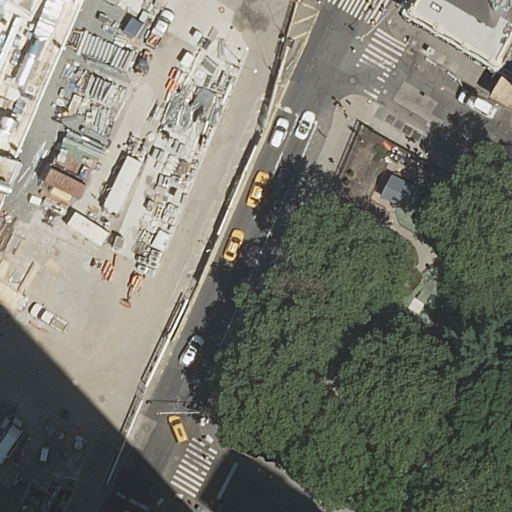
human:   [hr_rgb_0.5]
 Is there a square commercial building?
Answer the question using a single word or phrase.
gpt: no

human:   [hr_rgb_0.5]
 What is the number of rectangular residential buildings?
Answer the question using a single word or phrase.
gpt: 2

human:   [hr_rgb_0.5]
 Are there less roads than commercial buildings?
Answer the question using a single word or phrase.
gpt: no

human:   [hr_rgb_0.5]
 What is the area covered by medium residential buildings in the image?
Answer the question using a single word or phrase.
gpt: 282m2

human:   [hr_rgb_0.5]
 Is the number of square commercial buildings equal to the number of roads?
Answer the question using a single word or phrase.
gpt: no

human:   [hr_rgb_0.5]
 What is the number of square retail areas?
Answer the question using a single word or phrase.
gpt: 0

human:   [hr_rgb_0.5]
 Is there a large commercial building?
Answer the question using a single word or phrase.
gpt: no

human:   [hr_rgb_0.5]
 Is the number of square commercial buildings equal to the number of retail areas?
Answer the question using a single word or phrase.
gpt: no

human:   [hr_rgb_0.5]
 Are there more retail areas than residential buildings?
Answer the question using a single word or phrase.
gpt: no

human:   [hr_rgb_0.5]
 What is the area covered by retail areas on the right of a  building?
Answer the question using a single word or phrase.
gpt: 0m2

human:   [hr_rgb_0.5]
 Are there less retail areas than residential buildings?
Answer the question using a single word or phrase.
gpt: yes

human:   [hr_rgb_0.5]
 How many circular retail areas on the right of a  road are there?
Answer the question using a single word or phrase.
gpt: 0

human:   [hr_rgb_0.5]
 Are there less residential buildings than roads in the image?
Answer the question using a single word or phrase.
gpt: yes

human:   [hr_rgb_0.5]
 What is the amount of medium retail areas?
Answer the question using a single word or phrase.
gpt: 0

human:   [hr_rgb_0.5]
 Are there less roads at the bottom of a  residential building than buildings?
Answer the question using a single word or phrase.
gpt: no

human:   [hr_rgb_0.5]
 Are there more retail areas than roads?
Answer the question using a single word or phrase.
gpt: no

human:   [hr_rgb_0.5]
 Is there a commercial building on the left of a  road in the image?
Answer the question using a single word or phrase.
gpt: no

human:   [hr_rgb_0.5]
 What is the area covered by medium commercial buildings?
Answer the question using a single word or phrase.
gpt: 0m2

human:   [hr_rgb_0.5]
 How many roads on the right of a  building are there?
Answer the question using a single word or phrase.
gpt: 9

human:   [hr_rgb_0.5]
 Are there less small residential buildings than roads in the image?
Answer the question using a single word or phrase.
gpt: yes

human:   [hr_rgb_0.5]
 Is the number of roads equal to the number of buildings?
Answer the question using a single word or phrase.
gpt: no

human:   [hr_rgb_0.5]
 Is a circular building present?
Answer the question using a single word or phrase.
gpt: no

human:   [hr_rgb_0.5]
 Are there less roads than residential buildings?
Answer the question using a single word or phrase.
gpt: no

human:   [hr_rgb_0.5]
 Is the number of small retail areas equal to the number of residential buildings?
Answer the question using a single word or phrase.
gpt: no

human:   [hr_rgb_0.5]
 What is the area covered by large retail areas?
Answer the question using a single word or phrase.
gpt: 0m2

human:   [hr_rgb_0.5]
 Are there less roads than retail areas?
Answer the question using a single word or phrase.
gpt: no

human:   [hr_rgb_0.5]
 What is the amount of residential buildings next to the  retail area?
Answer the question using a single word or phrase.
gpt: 2

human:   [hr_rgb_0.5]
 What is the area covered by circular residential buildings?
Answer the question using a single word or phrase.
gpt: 0m2

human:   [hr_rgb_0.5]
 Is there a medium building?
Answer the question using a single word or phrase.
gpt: yes

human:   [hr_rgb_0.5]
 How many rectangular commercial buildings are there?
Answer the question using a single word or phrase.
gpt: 0

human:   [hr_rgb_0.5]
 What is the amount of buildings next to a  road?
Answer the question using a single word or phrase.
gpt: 3

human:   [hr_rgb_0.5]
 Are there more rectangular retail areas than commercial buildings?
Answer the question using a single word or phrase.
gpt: yes

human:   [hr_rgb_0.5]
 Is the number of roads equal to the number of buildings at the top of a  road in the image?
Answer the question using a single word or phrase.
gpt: no

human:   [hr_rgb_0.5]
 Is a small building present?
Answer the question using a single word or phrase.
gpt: no

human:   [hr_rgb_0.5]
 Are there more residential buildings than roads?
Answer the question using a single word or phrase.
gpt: no

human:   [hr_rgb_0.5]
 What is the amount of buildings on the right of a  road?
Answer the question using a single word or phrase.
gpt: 2